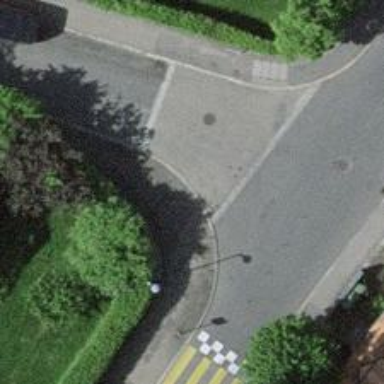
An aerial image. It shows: Kerb barrier.